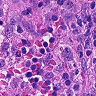
Metastatic tissue present: no